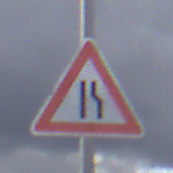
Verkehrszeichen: EinseitigVerengteFahrbahnRechts
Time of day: MorningAfternoon
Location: Outdoor (Suburban)
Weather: PartlyCloudy
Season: NotSpecified
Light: Natural